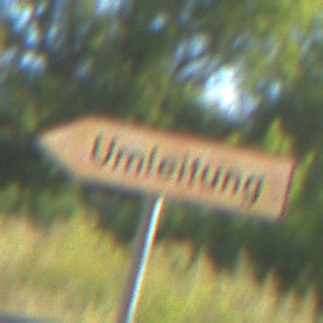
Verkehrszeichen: UmleitungswegweiserLinksweisend
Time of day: MorningAfternoon
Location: Outdoor (Nature)
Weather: PartlyCloudy
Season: NotSpecified
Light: Natural